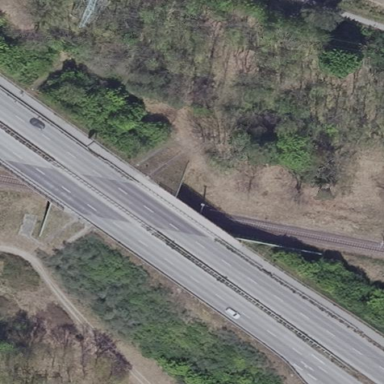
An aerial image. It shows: Man-made bridge.